Interaction volume radius: 5 \u00c5
Interaction volume height: 25 \u00c5
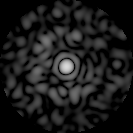
Disorder parameter: 0.8302